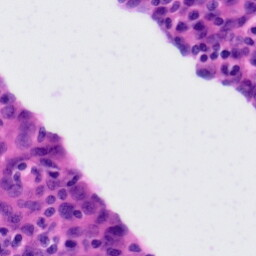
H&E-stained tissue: Tonsil